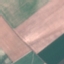
Label: AnnualCrop